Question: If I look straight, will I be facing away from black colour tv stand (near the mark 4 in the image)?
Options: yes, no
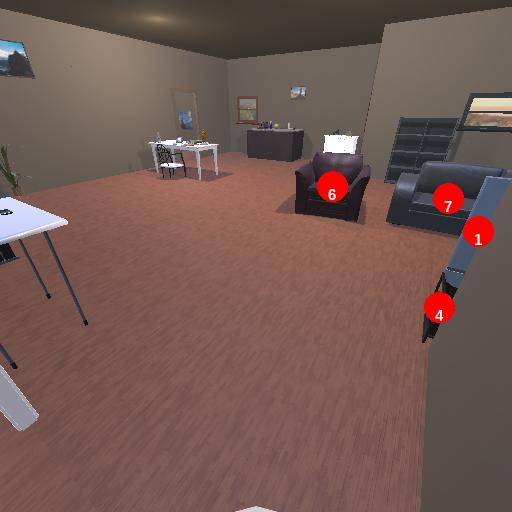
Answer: yes